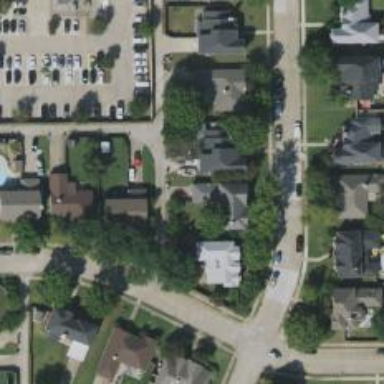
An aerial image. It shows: Alleyway designated as service road.